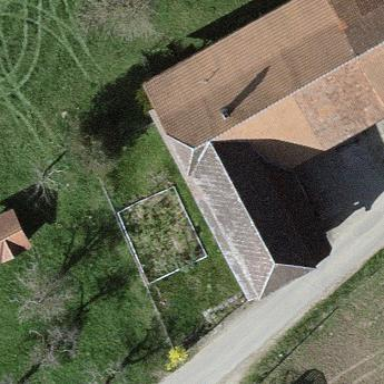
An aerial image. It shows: Farm building.